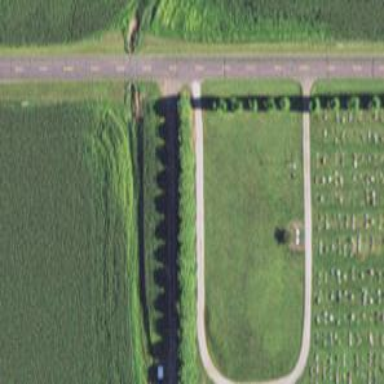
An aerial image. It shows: Cemetery.